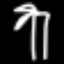
Label: palm tree